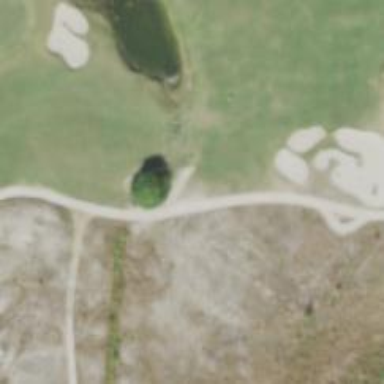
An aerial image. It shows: Path for both road and golf.